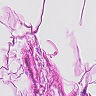
Metastatic tissue present: no